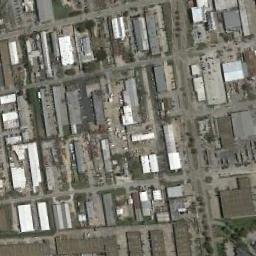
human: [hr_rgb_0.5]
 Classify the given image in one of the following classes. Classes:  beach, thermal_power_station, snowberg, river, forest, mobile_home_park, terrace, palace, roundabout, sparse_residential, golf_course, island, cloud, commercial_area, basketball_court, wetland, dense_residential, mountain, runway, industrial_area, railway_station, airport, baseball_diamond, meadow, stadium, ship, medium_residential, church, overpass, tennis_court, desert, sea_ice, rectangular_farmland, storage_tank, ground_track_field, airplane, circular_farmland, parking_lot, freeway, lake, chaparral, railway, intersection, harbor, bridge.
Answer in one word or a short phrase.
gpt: industrial_area